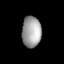
Tissue: skin
Cell type: Epithelial cells
Senescence score: 0.9262
Nuclear area (px): 584
Mean DAPI intensity: 158.995